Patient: sex M, age 51
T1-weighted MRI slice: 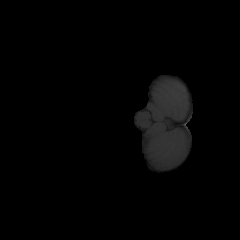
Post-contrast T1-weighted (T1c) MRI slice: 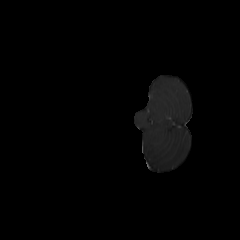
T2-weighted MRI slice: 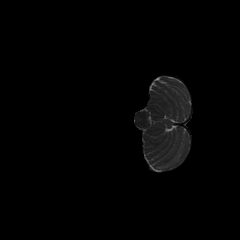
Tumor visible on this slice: no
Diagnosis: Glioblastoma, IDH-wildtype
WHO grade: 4